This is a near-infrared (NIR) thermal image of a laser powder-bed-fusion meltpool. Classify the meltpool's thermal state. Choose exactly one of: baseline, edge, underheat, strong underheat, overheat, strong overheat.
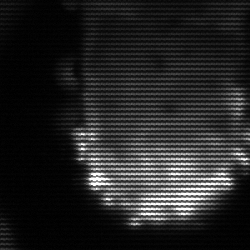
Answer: baseline